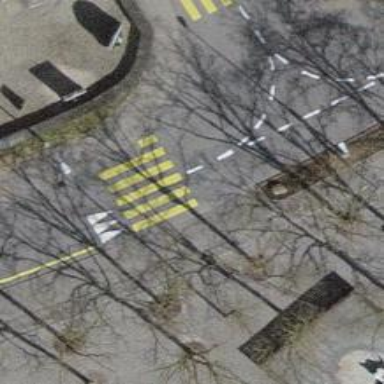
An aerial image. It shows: Uncontrolled zebra crossing with notable zebra markings.